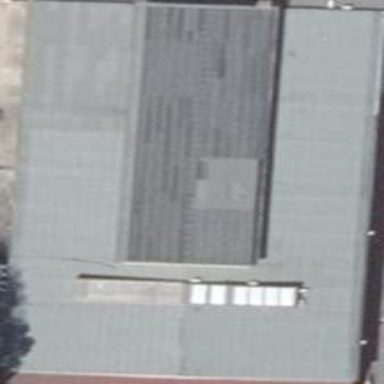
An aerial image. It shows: Gabled supermarket with tar paper roof.